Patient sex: M
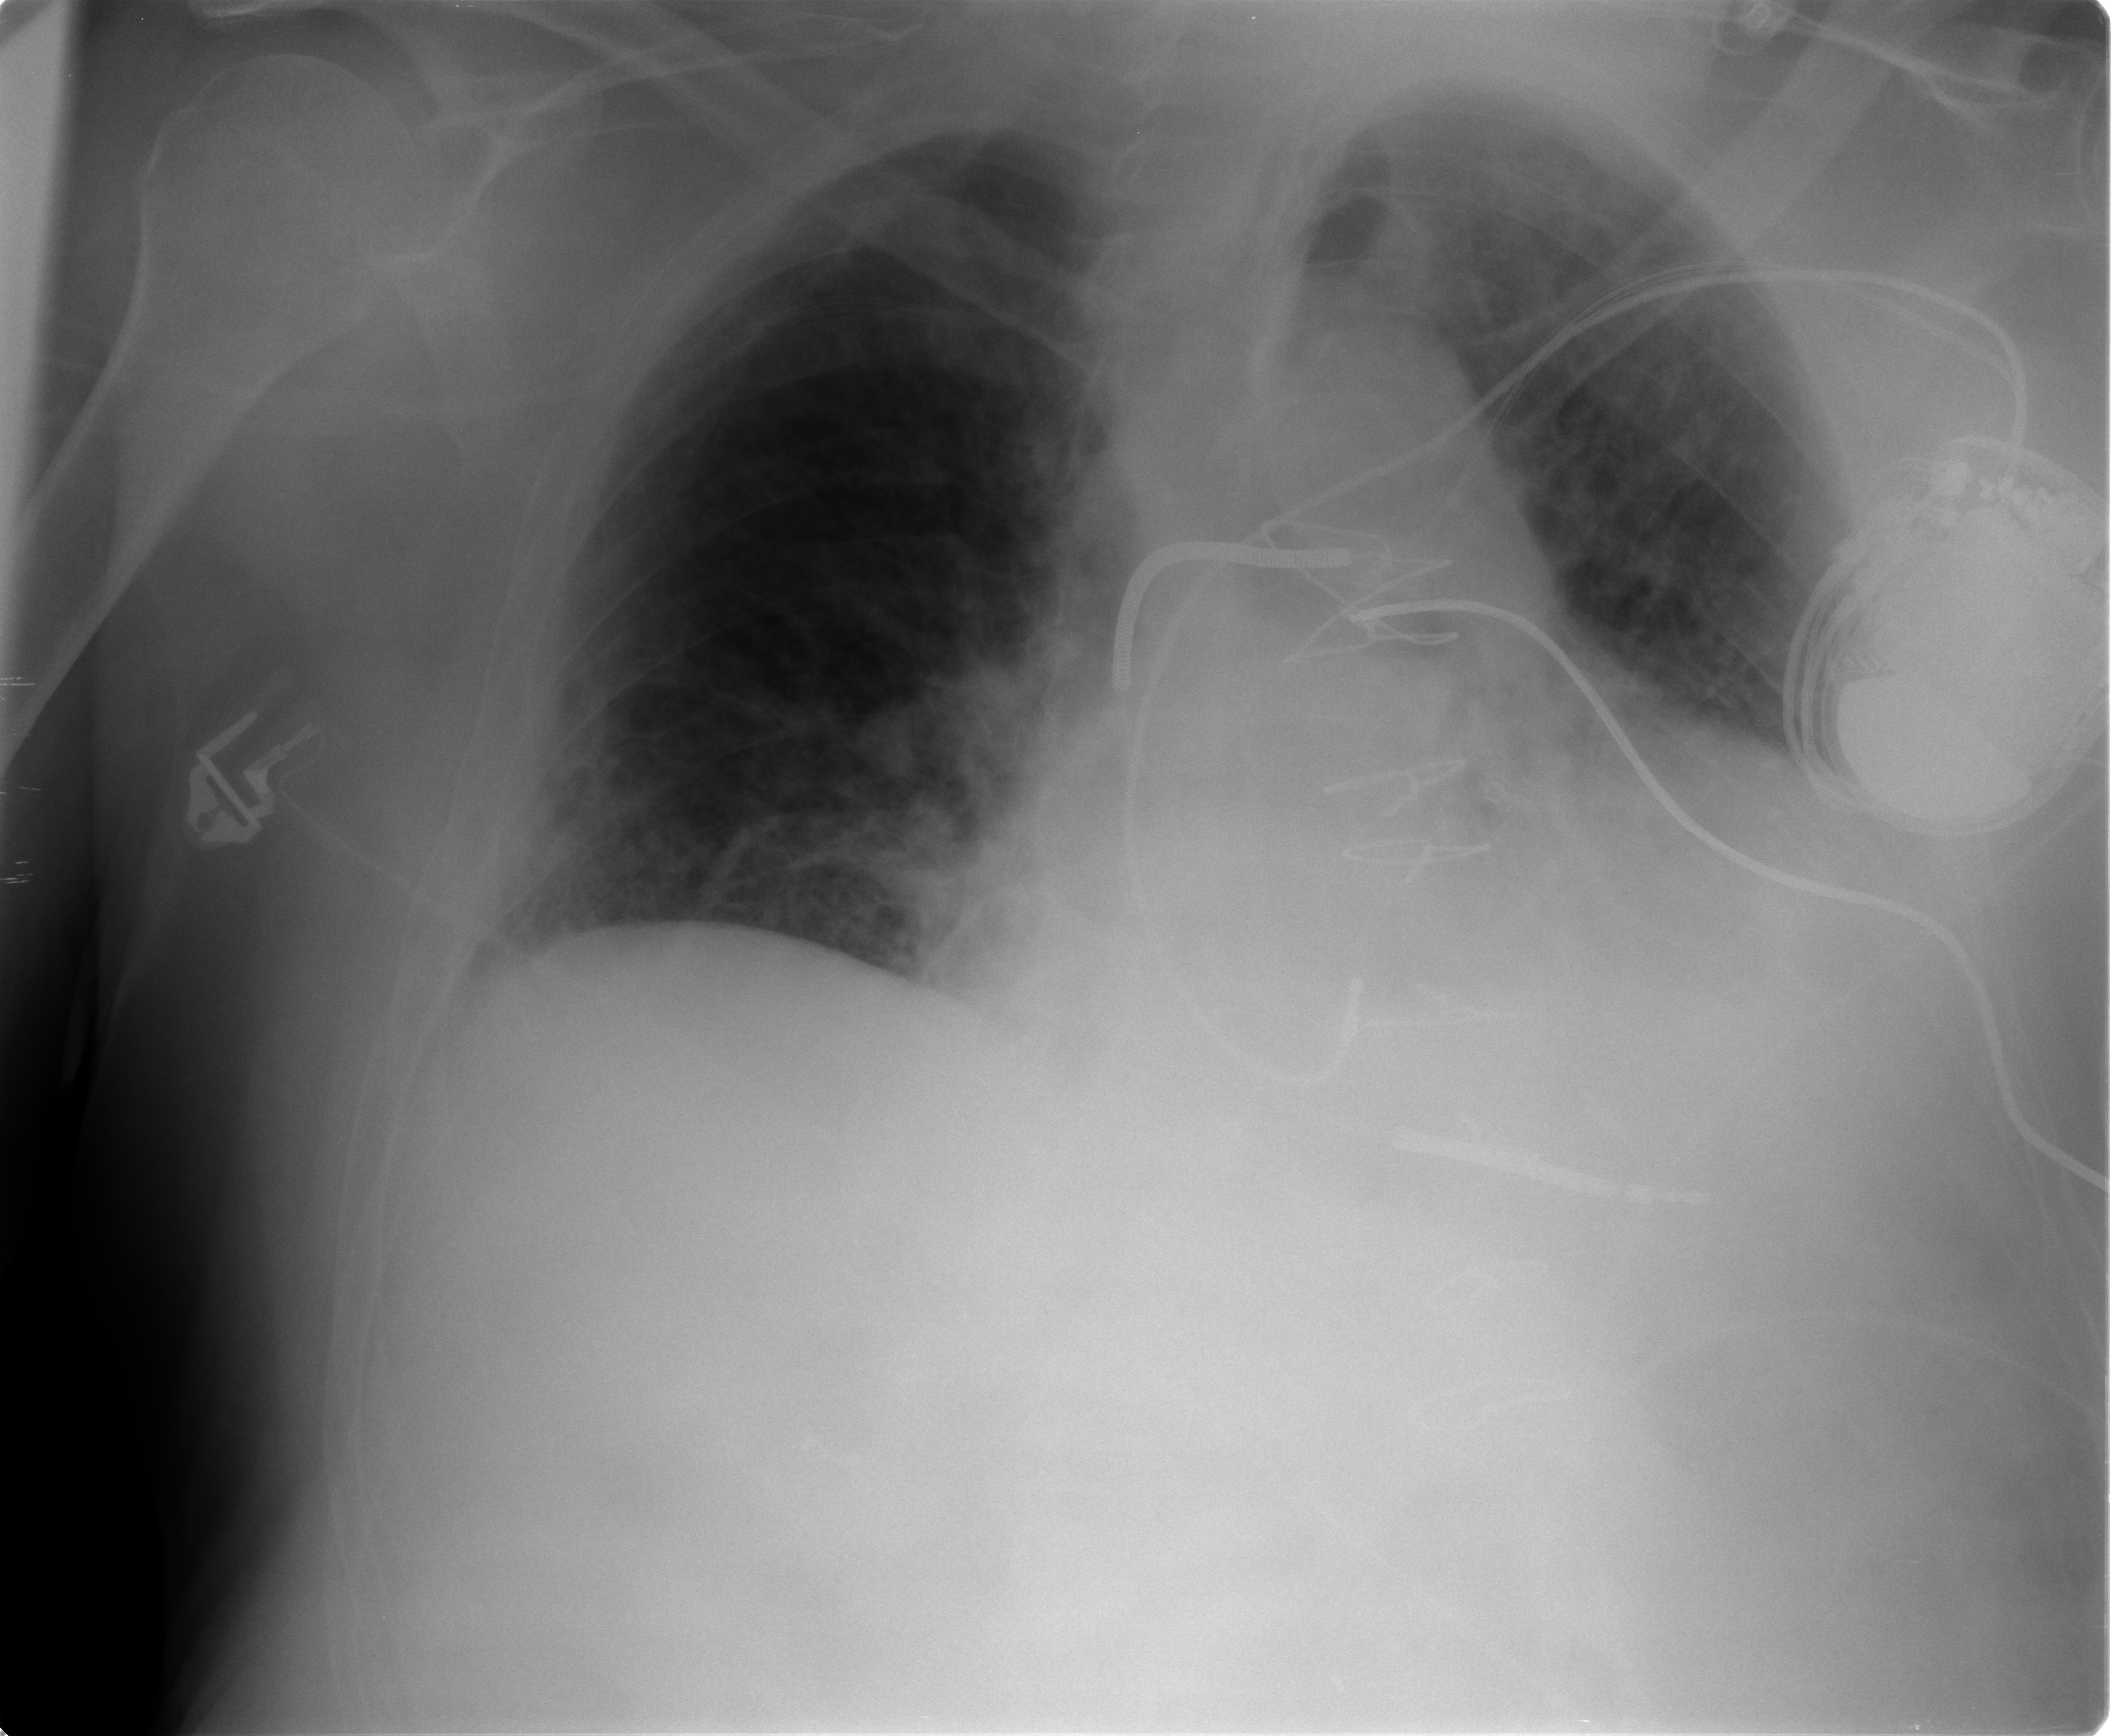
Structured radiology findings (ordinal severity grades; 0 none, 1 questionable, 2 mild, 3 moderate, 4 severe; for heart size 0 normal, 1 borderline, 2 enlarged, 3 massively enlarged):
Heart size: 2
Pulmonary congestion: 2
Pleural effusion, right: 0
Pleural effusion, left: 2
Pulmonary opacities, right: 0
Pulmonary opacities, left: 0
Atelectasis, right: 1
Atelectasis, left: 2